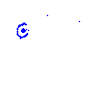
Particle: electron